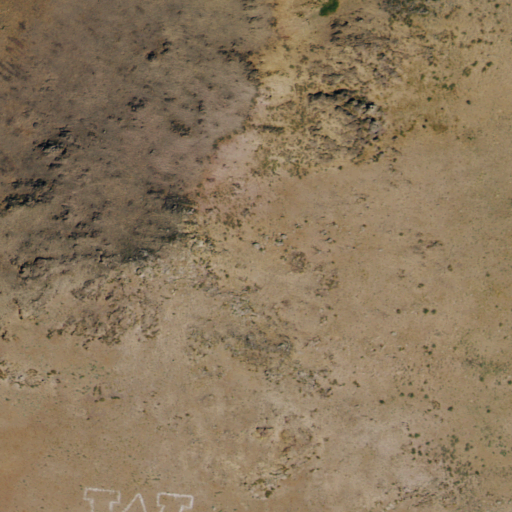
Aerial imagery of mountain in Nevada named Oxley Peak containing shrub and grassland